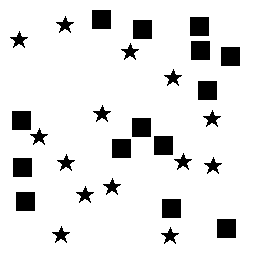
Squares: 14
Triangles: 0
Stars: 14
Total shapes: 28